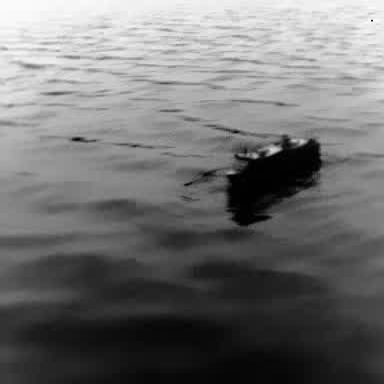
There is a container_ship in the infrared image.